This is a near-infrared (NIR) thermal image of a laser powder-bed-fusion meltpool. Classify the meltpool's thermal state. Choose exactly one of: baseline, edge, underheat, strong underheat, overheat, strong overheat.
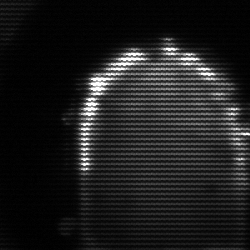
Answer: baseline